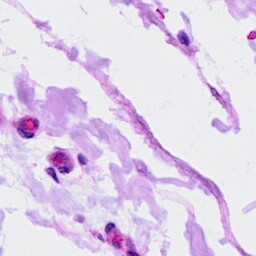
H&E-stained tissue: Ovarian